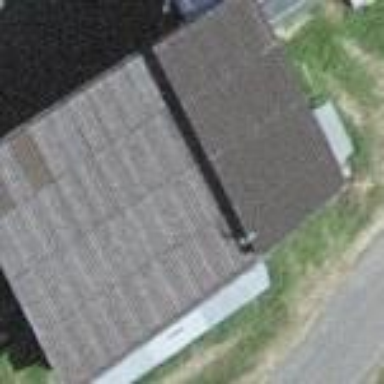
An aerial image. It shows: Shed building.